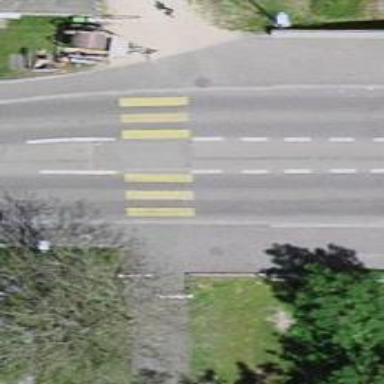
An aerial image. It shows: Zebra crossing with road island.